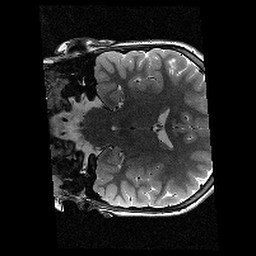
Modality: T2w
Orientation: coronal
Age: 11
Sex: female
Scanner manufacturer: siemens
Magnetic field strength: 3 T
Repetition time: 9.23 s
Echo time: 0.067 s